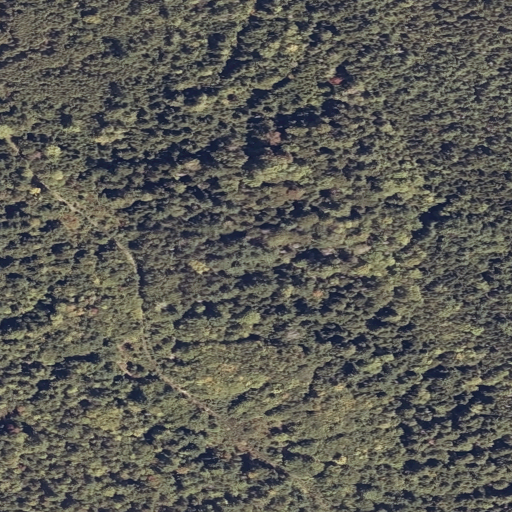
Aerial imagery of ridge(s) in Maine named Ledge Falls Ridge containing mixed forest, evergreen forest, and deciduous forest